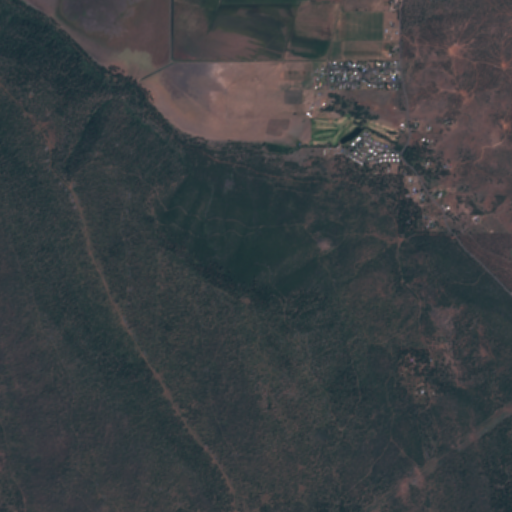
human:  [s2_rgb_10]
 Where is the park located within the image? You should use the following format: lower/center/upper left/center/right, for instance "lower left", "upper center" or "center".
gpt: The park is located in the upper right of the image.
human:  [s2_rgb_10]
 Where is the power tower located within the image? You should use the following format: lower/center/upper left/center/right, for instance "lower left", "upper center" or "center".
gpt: The power tower is located in the lower right of the image.
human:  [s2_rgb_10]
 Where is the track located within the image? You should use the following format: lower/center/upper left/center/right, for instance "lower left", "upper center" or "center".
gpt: There is no track in the image.